Interaction volume radius: 5 \u00c5
Interaction volume height: 15 \u00c5
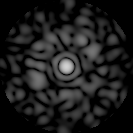
Disorder parameter: 0.8394